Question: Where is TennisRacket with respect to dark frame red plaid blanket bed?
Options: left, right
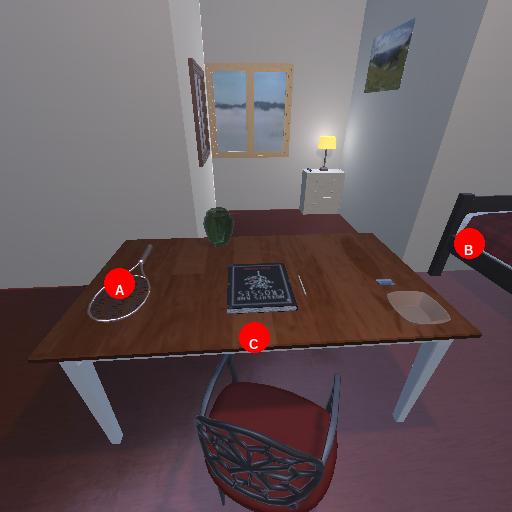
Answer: left